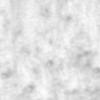
Label: no_change